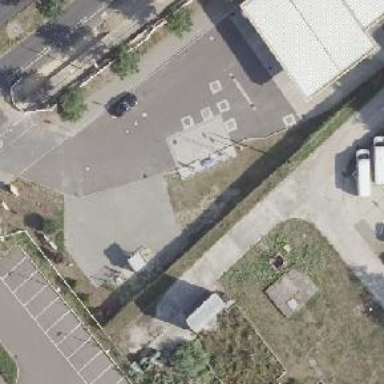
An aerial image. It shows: Fuel station.